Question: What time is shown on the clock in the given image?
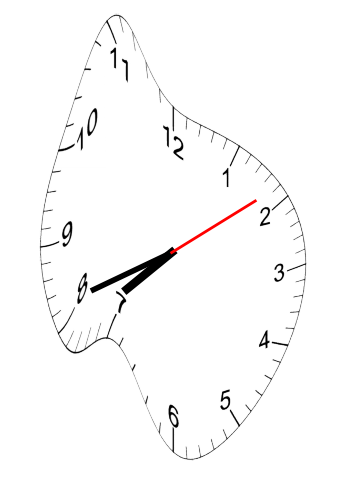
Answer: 07:41:09